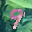
Label: 9